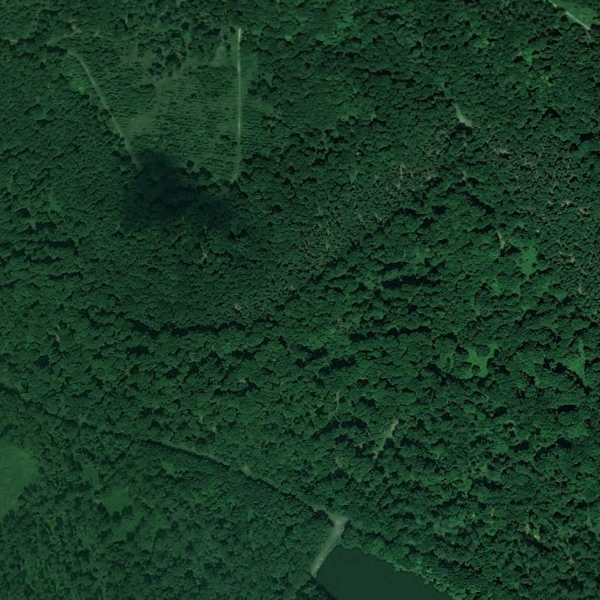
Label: Forest